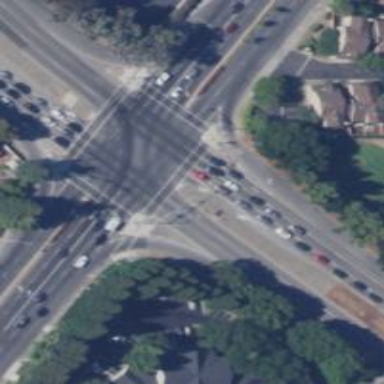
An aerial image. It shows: Marked crossing on footway.